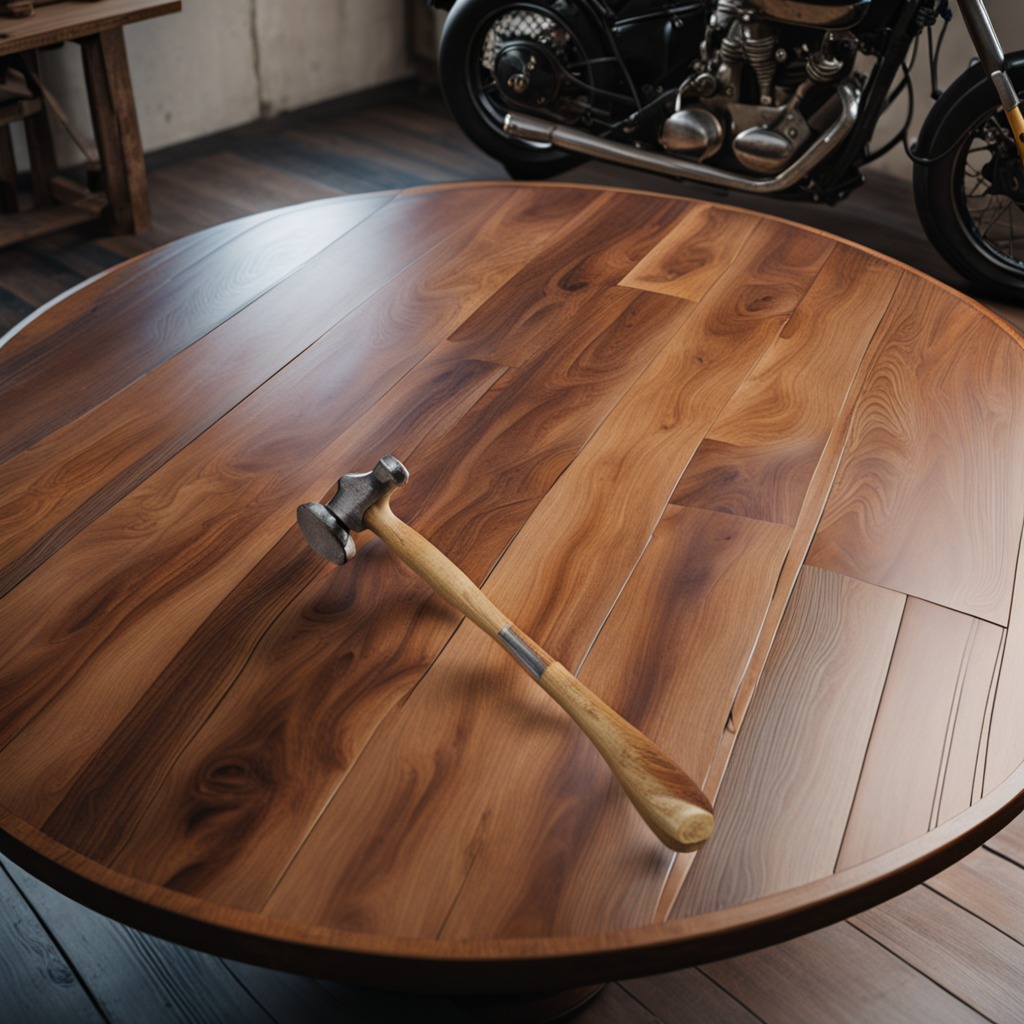
A hammer lies on an oil-spilled wooden table in a vintage motorcycle garage.